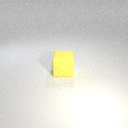
large yellow rubber cube